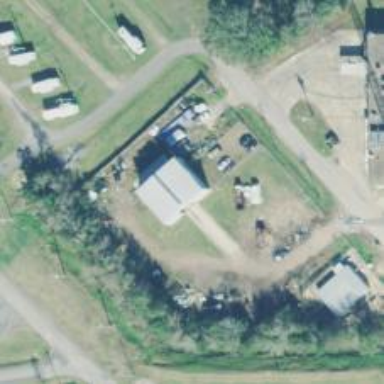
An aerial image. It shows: Animal shelter.